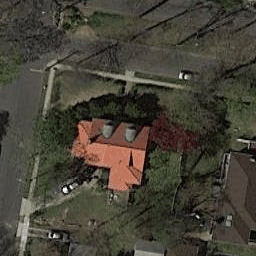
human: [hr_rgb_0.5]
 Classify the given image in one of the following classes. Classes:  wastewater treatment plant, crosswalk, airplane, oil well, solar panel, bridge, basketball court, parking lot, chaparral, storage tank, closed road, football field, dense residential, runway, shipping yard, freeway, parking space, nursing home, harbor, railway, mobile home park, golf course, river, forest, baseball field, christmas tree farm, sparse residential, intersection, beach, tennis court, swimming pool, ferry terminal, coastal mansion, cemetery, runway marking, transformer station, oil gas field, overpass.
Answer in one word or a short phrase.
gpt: sparse residential